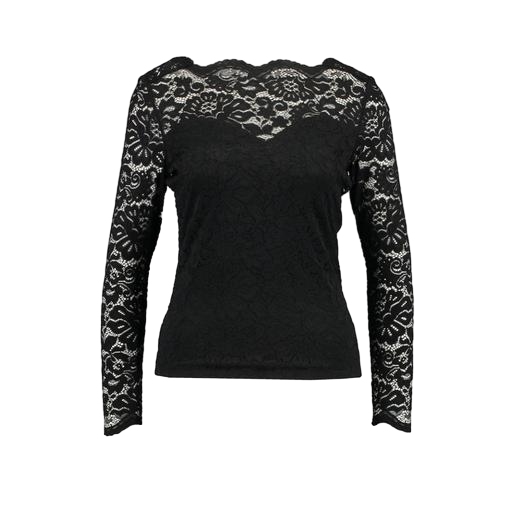
black long sleeve eyelash lace top, black long-sleeved lace top, black floral-lace shirt, white background